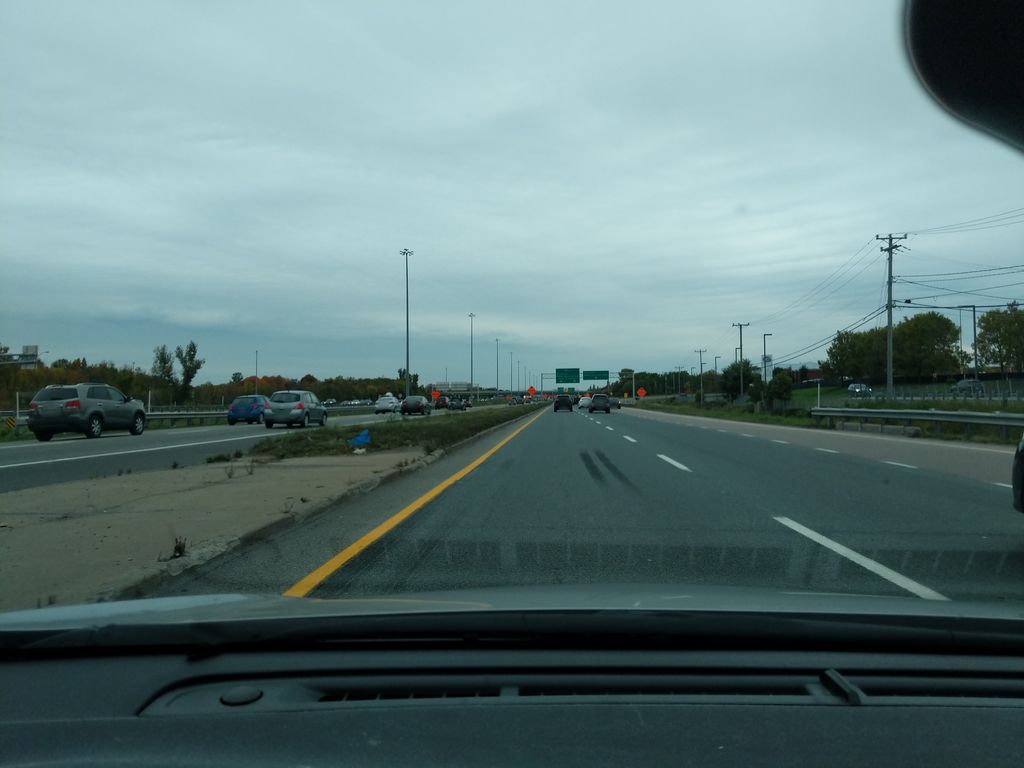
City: quebec_city